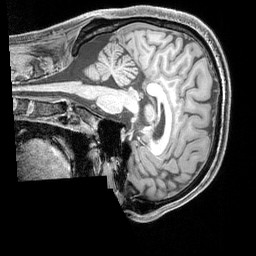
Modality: T1w
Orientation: sagittal
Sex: male
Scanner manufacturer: siemens
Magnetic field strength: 3 T
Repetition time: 2.3 s
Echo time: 0.00226 s